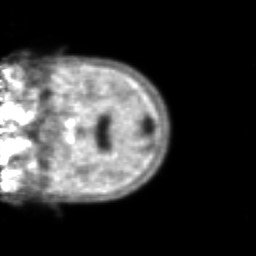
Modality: PET
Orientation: coronal
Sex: female
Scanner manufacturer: ge